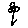
Label: flower